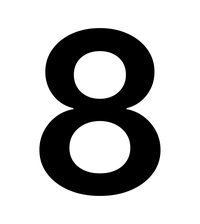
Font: Inter_SemiBold